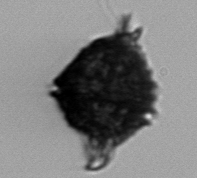
Label: Gonyaulax